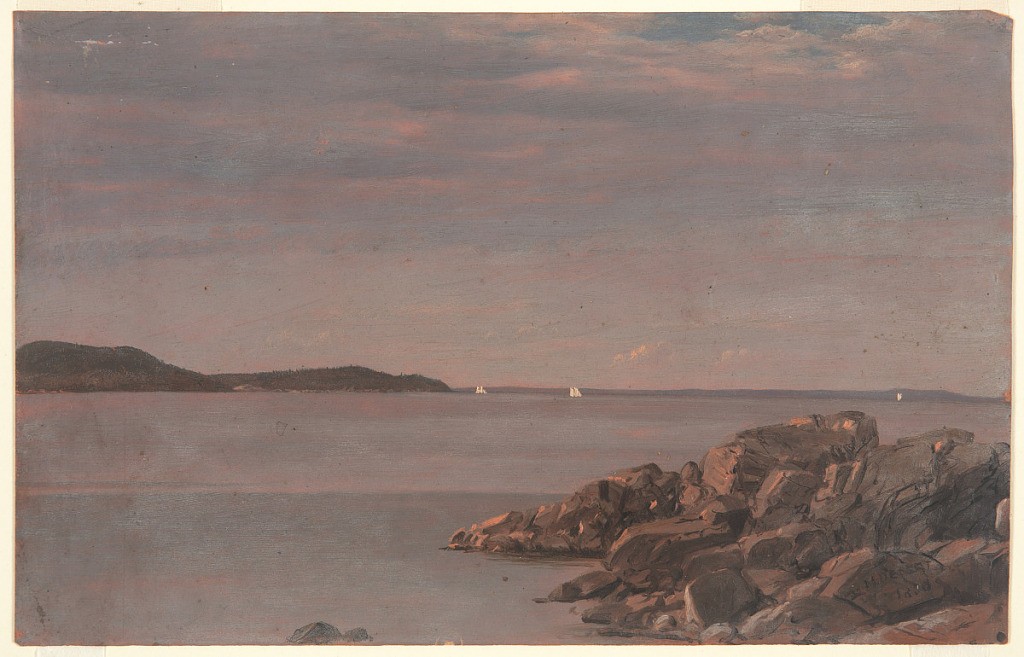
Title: Mt. Desert Island from Sutton Island, Maine
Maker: Frederic Edwin Church, American, 1826–1900
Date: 1850
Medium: Brush and oil, graphite on paperboard
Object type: Drawing
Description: Landscape sketch showing a view of Mt. Desert Island, Maine, from nearby Sutton Island looking northeast. The atmosphere and landscape are suffused with a warm, rosy light from rising or setting sun (also a product of the brick colored ground used in this and other works from the period). The hills of Mt. Desert are visible at left with a rocky shoreline in the foreground. Light, scattered clouds throughout the top portion of the composition. Three boats with white sails glide upon the water at a distance.